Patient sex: F
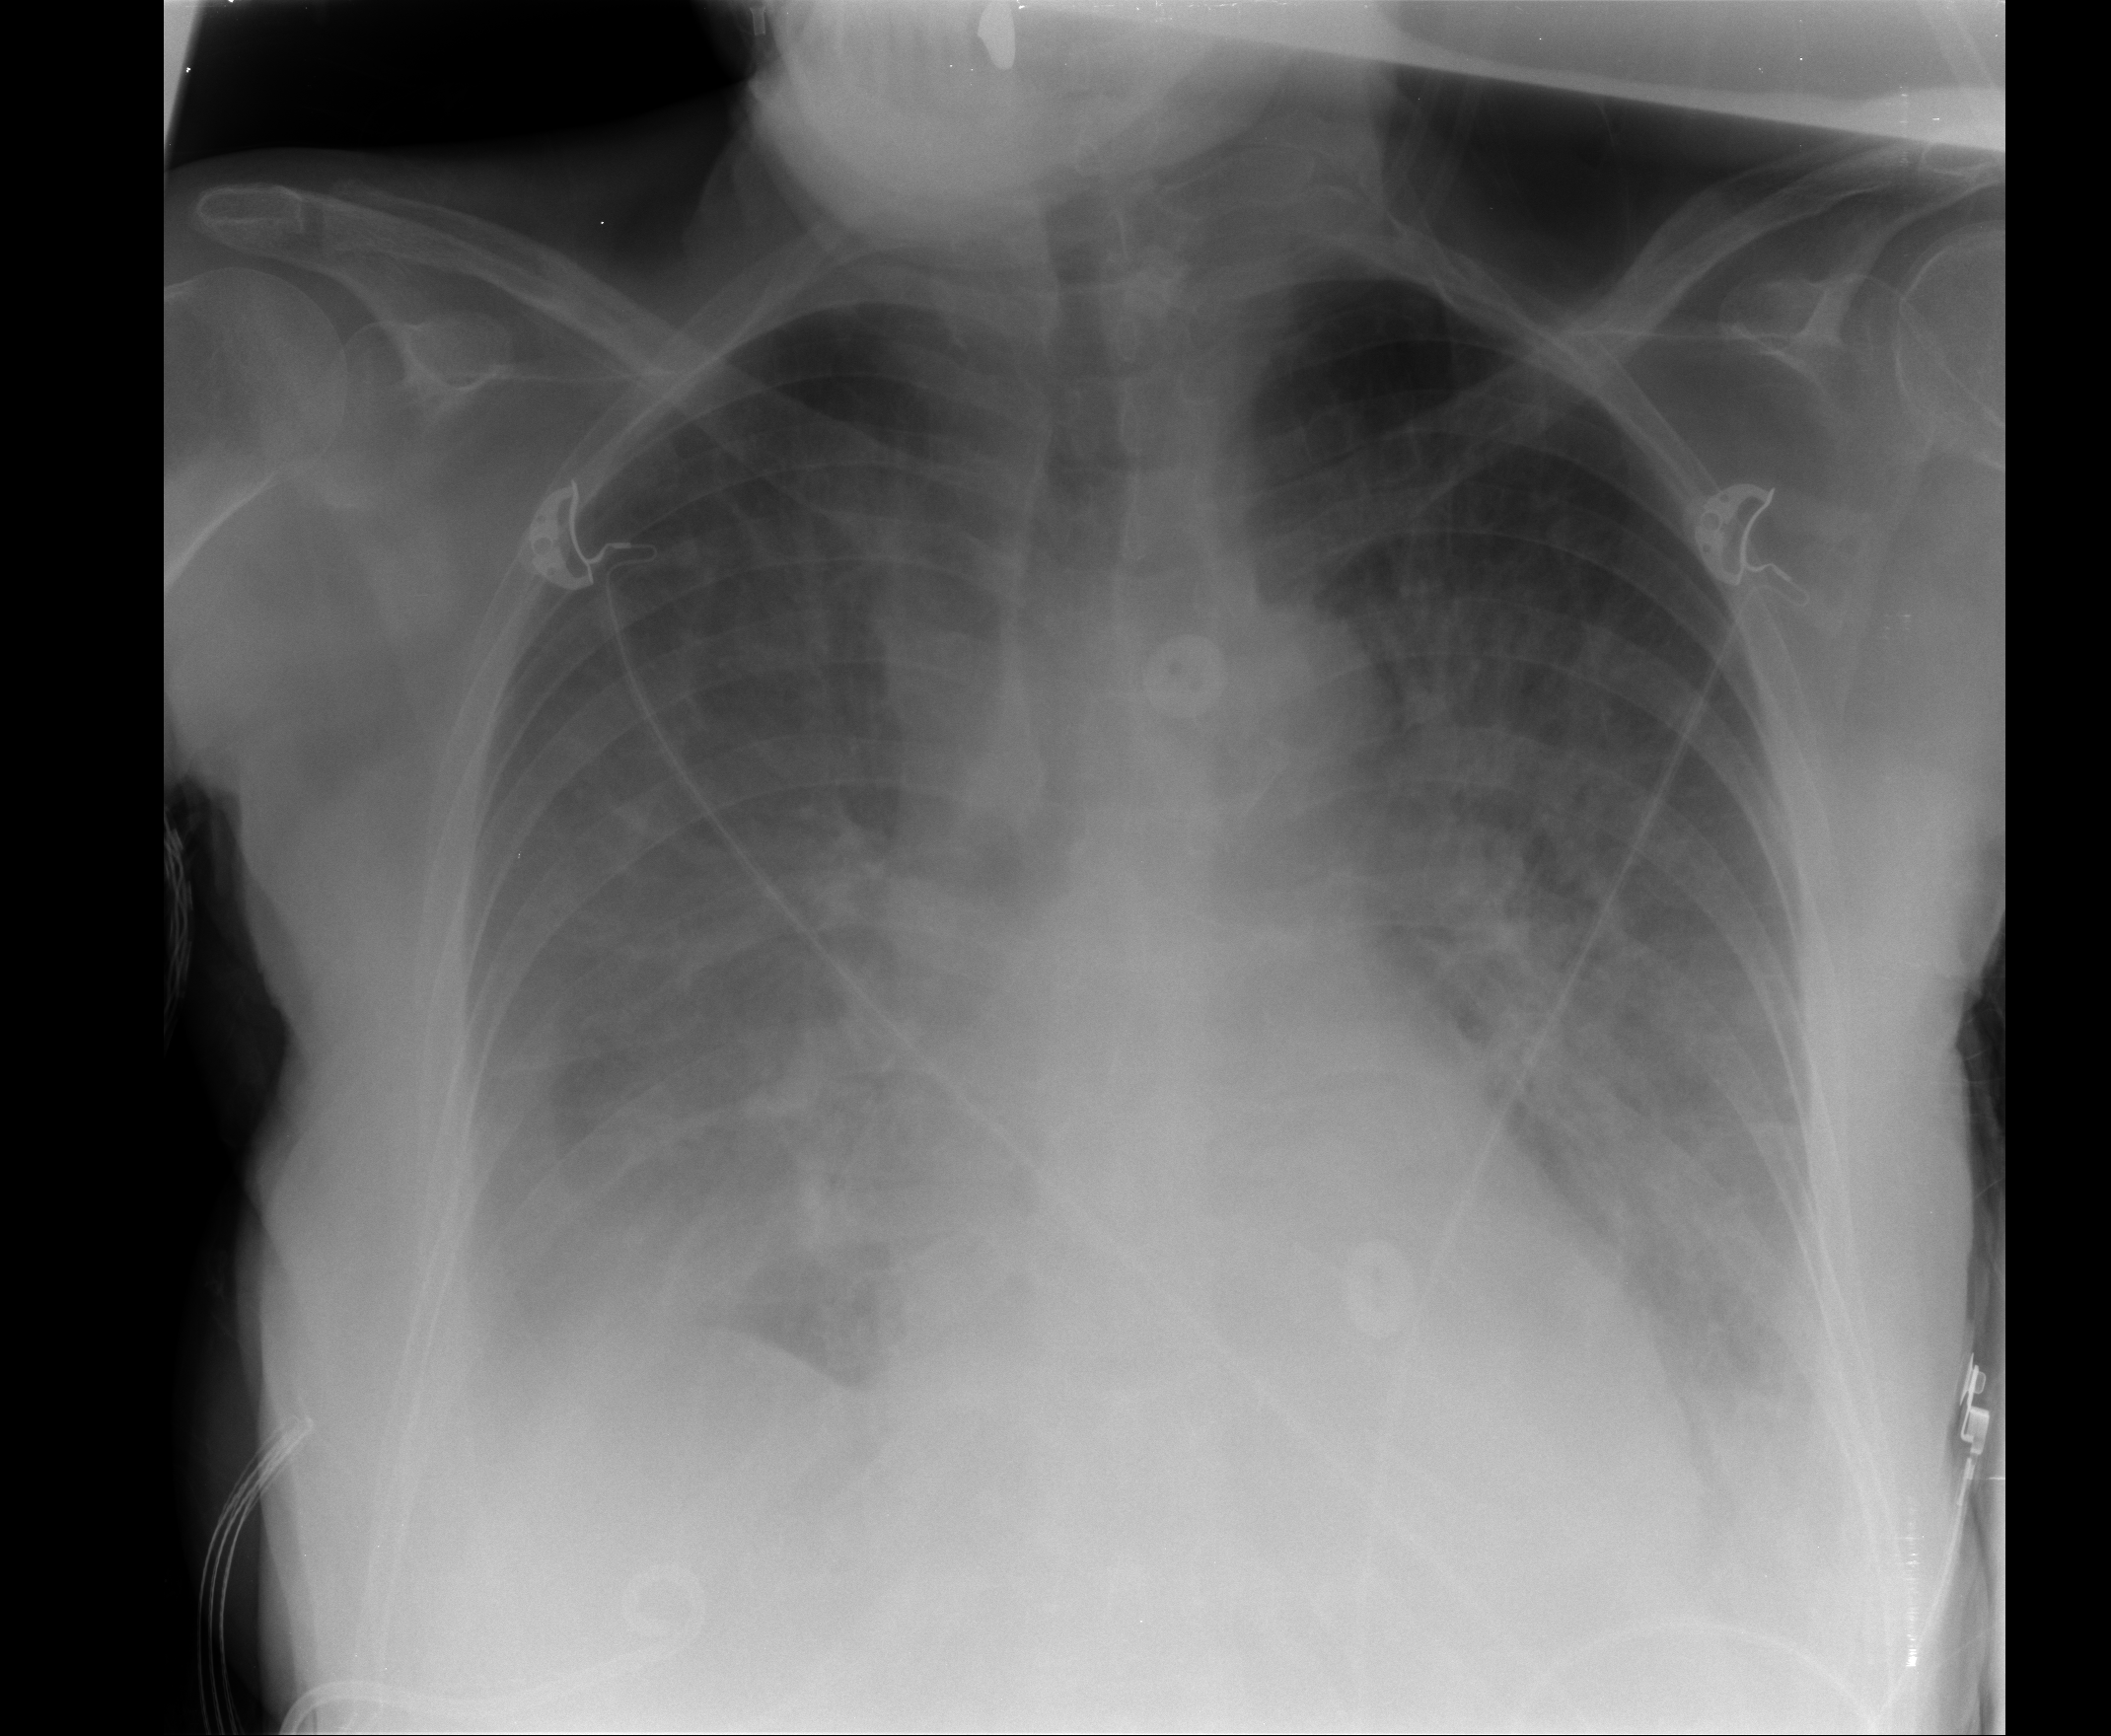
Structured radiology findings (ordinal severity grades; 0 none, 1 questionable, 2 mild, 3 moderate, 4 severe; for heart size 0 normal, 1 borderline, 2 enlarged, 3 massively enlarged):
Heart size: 0
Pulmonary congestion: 2
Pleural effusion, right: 2
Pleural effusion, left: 2
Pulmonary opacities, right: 0
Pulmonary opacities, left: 0
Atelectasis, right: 2
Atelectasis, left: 2